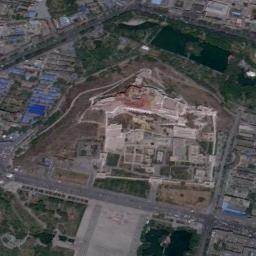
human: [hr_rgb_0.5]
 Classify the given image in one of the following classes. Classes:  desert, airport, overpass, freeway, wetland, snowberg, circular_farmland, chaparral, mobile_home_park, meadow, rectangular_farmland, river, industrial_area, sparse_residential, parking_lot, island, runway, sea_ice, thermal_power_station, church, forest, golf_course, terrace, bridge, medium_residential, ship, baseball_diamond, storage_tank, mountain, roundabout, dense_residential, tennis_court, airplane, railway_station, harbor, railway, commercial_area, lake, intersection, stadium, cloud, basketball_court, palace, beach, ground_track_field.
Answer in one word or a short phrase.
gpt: palace